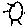
Label: sun